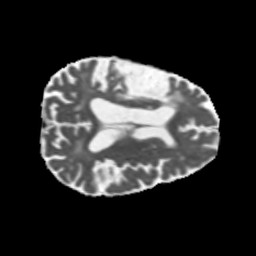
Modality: MD
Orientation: axial
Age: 58
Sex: male
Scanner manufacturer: siemens
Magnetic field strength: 3 T
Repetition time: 5.47 s
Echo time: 0.0854 s